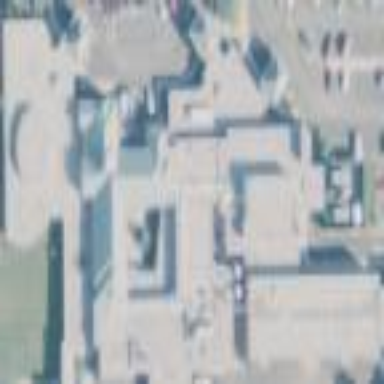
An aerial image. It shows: Hospital building.